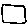
Label: square